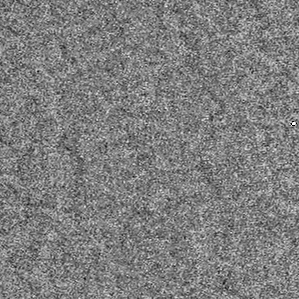
Label: frost